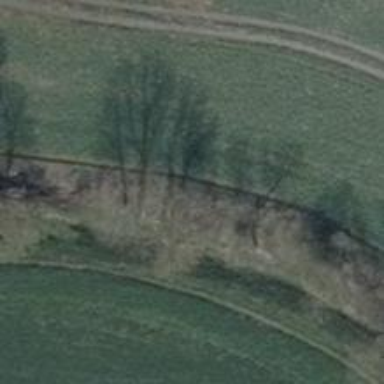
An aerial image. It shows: Row of deciduous broadleaved trees.